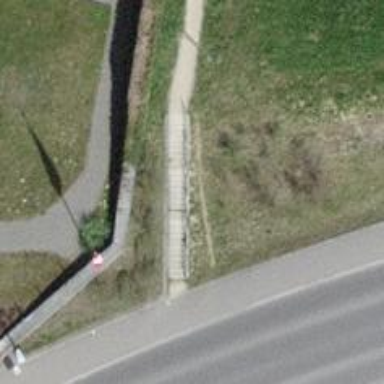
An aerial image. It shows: Road with steps.